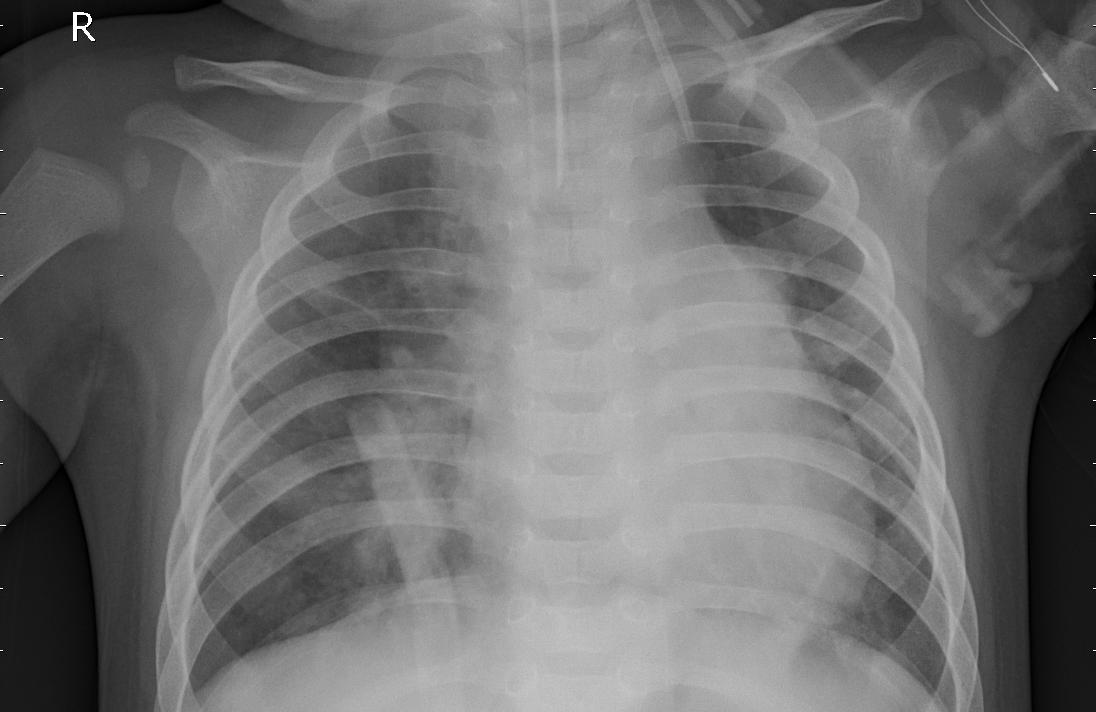
Diagnosis: PNEUMONIA